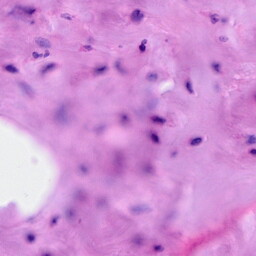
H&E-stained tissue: Breast